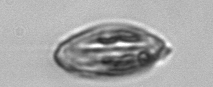
Label: Katodinium_or_Torodinium